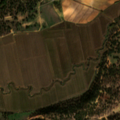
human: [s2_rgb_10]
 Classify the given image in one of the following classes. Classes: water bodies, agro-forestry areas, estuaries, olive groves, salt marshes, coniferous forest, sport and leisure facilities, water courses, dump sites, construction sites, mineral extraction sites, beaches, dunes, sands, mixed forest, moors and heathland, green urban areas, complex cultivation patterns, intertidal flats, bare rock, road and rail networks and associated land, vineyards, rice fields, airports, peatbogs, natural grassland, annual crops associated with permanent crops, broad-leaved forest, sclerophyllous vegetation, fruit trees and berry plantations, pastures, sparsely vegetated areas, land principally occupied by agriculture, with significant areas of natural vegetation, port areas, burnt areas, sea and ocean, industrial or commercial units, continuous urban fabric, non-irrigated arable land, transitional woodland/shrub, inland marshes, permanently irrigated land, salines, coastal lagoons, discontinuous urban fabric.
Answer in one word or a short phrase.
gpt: rice fields, complex cultivation patterns, agro-forestry areas